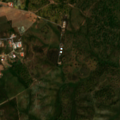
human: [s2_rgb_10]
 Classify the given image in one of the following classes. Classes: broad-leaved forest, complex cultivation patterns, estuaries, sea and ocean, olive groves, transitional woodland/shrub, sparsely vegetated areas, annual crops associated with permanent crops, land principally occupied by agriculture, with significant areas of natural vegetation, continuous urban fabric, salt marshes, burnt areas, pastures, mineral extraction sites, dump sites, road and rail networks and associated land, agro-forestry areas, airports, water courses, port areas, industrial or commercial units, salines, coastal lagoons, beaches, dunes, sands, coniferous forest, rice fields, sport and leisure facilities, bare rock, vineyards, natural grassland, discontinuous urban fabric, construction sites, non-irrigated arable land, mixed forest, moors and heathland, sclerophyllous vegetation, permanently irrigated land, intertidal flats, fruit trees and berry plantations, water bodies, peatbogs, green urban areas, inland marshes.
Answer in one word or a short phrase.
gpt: continuous urban fabric